Question: Hello im trying to make an exact replica of this menu right here : <URL>
Check the picture below:
That's my code, sorry for before. My problem mostly is the dropdown (dotted image) i want it to go down on click and leave a big space like on the image
'''
<script src="http://ajax.googleapis.com/ajax/libs/jquery/1.3.2/jquery.min.js" type="text/javascript"></script>
<style type="text/css">
body { font-family:Arial, Helvetica, Sans-Serif; font-size:0.75em; color:#000;}
.dropdown dd, .dropdown dt, .dropdown ul { margin:0px; padding:0px; }
.dropdown dd { position:relative; }
.dropdown a, .dropdown a:visited { color:#816c5b; text-decoration:none; outline:none;}
.dropdown a:hover { color:#5d4617;}
.dropdown dt a {background:#fff; display:block; padding-right:20px; width:221px;}
.dropdown dt a span {cursor:pointer; display:block; padding:5px;}
.dropdown dd ul { background:#fff none repeat scroll 0 0; color:blue; display:none;
left:0px; padding:5px 0px; top:2px; width:221px; list-style:none; padding-right:20px; }
.dropdown span.value { display:none; }
.dropdown dd ul li a { padding:5px; display:block; }
.dropdown dd ul li a:hover { color:blue;}
.dropdown img.flag { border:none; vertical-align:middle; margin-left:10px; }
.flagvisibility { display:none;}
</style>
<script type="text/javascript">
$(document).ready(function() {
$(".dropdown img.flag").addClass("flagvisibility");
$(".dropdown dt a").click(function() {
$(".dropdown dd ul").toggle();
});
$(".dropdown dd ul li a").click(function() {
var text = $(this).html();
$(".dropdown dt a span").html(text);
$(".dropdown dd ul").hide();
$("#result").html("Selected value is: " + getSelectedValue("sample"));
});
function getSelectedValue(id) {
return $("#" + id).find("dt a span.value").html();
}
$(document).bind('click', function(e) {
var $clicked = $(e.target);
if (! $clicked.parents().hasClass("dropdown"))
$(".dropdown dd ul").hide();
});
$("#flagSwitcher").click(function() {
$(".dropdown img.flag").toggleClass("flagvisibility");
});
});
</script>
'''
'''
<dl id="sample" class="dropdown">
<dt><a href="#"><span>Epikoinonia</span></a></dt>
<dd>
<ul>
<li><a href="#">Zeteste Plerophories<img class="flag" src="br.png" alt="" /><span class="value">BR</span></a></li>
<li><a href="#"> Rantebou gia Service<img class="flag" src="fr.png" alt="" /><span class="value">FR</span></a></li>
<li><a href="#"> Rantebou gia Test Drive<img class="flag" src="de.png" alt="" /><span class="value">DE</span></a></li>
<li><a href="#"> Guestbook<img class="flag" src="in.png" alt="" /><span class="value">IN</span></a></li>
</ul>
</dd>
</dl>
'''
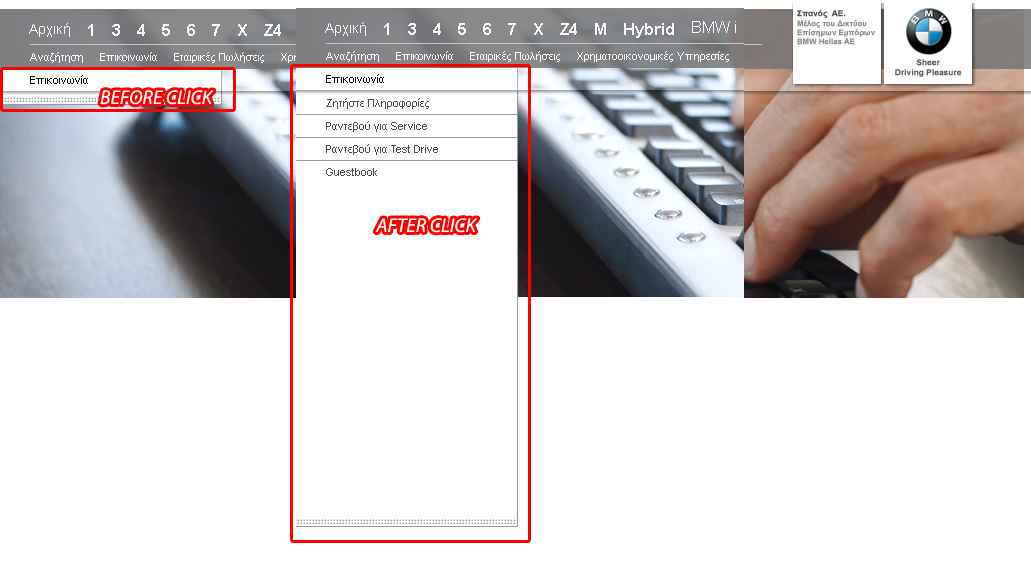
Answer: A css only solution:
Depending on the browsers you want to support, you can use a checkbox as the first element, and use ':checked' in your css:
<URL>
Html:
'''
<ul id="topmenu">
<li><input type="checkbox" id="menu-checkbox"/><label for="menu-checkbox">Menu</label>
<ul>
<li>Items</li>
<li>Items</li>
<li>Items</li>
</ul>
</li>
</ul>
'''
CSS:
'''
#topmenu ul{
display:none;
}
#menu-checkbox:checked + ul {
display:block;
}
'''
You would then use CSS to style the checkbox. Works on IE9+.